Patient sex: F
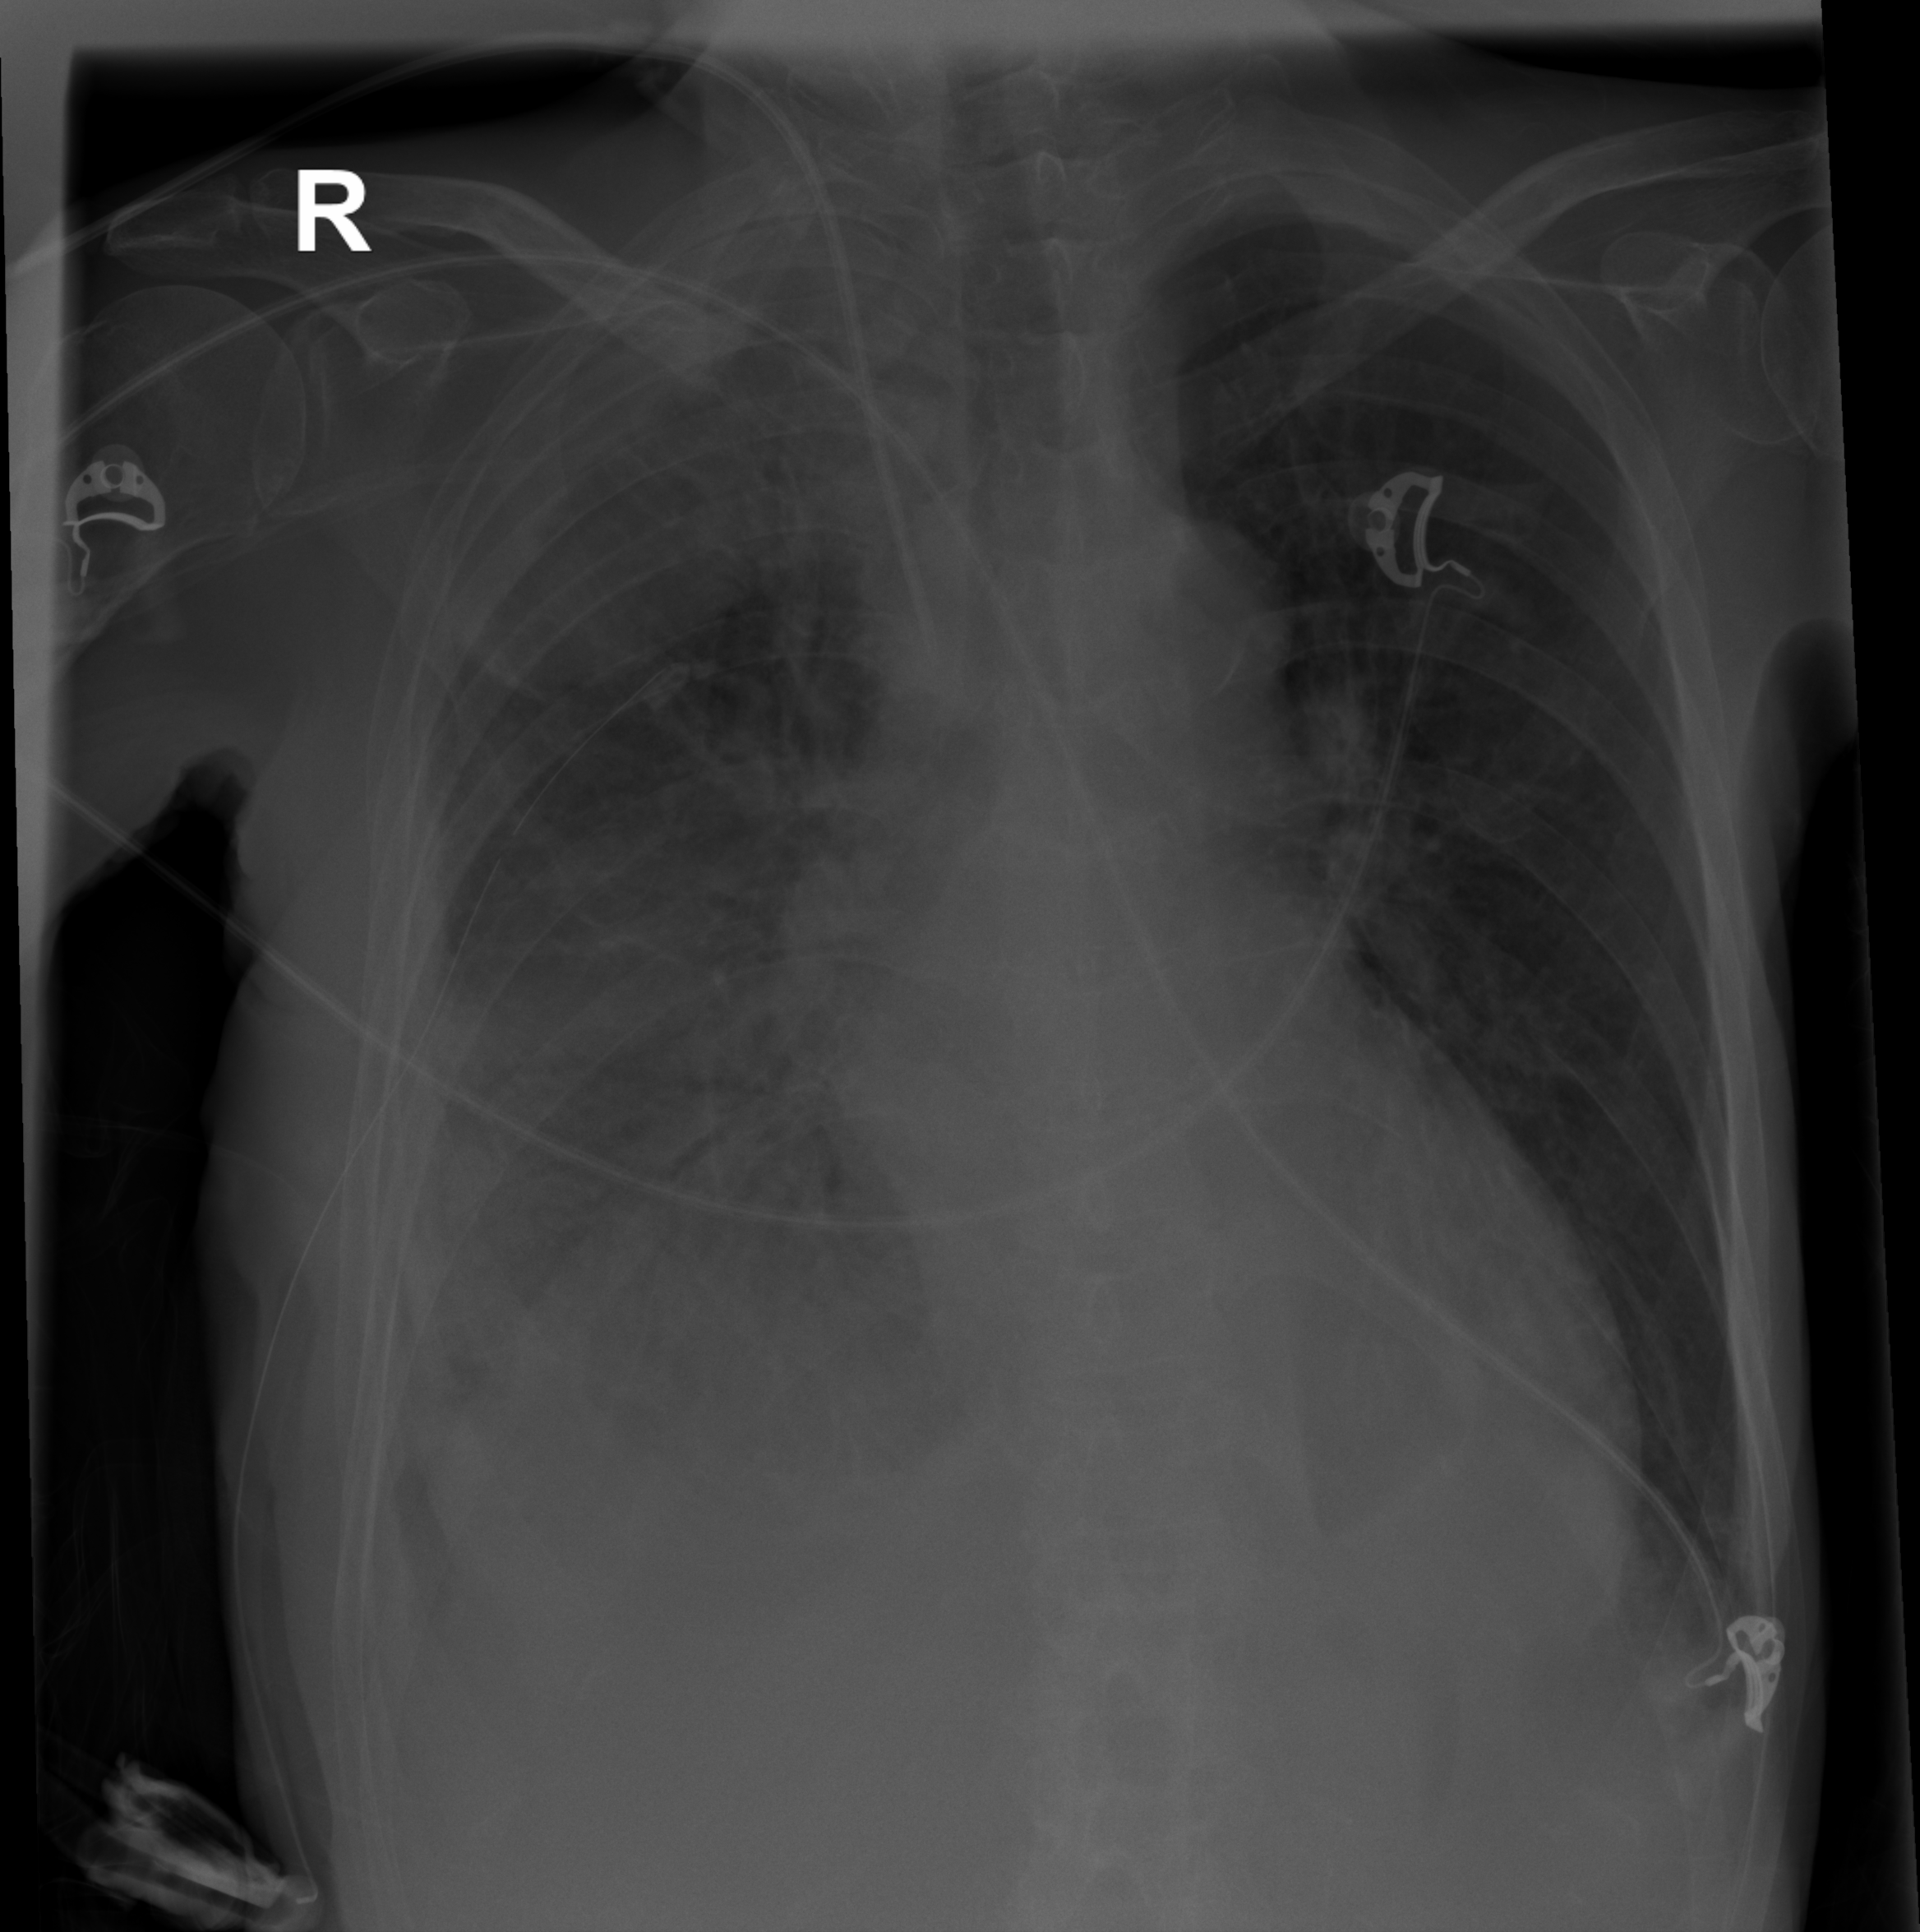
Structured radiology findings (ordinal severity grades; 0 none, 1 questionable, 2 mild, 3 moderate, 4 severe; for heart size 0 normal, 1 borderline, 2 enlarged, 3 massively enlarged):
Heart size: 0
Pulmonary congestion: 0
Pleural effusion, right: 3
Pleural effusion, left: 0
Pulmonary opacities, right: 2
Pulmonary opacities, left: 0
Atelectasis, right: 3
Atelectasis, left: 0